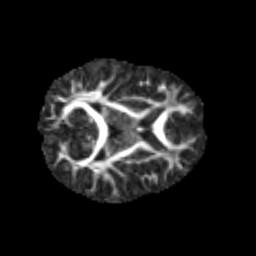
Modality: FA
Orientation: axial
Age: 6
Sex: male
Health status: healthy